Field crop: maize
Growth stage: 1
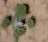
Species: chenopodium